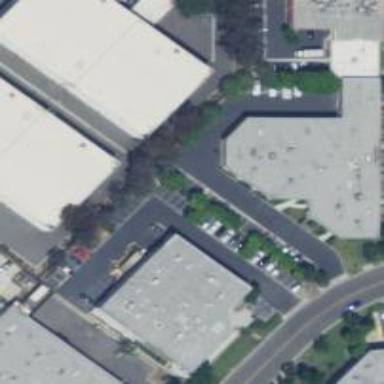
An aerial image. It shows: Commercial building.